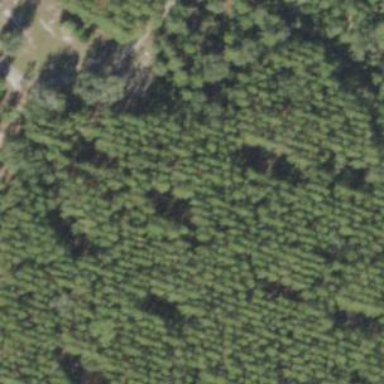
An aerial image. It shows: Forest area predominantly covered with needle-leaved trees.